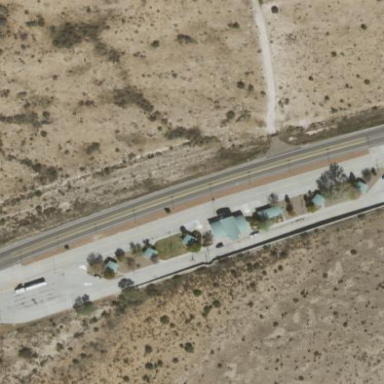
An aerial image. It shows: Rest area on the road with picnic tables.